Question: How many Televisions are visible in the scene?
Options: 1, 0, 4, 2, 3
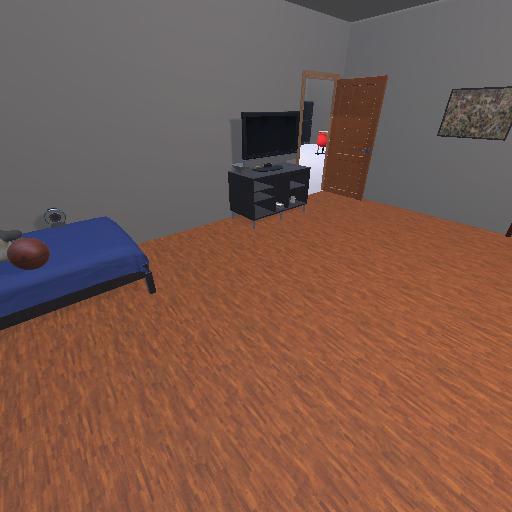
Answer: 1